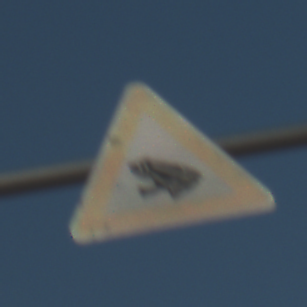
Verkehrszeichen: AmphibienwanderungRechts
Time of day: MorningAfternoon
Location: Outdoor (Suburban)
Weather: PartlyCloudy
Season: NotSpecified
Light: Natural